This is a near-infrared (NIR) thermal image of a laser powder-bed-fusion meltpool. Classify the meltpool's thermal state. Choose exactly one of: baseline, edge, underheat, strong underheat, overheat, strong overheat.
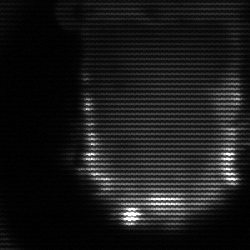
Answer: baseline